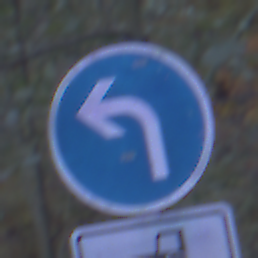
Verkehrszeichen: VorgeschriebeneFahrtrichtungLinks
Zusatzzeichen unten: MehrspurigeFahrzeugeFrei8
Umgebung: Outdoor, Suburban
Tageszeit: Night
Wetter: PartlyCloudy
Licht: Artificial
Jahreszeit: NotSpecified
Kontrast: LowContrast